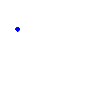
Particle: electron